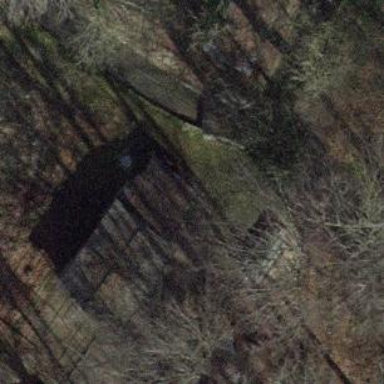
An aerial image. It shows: Cabin is depicted in the image.